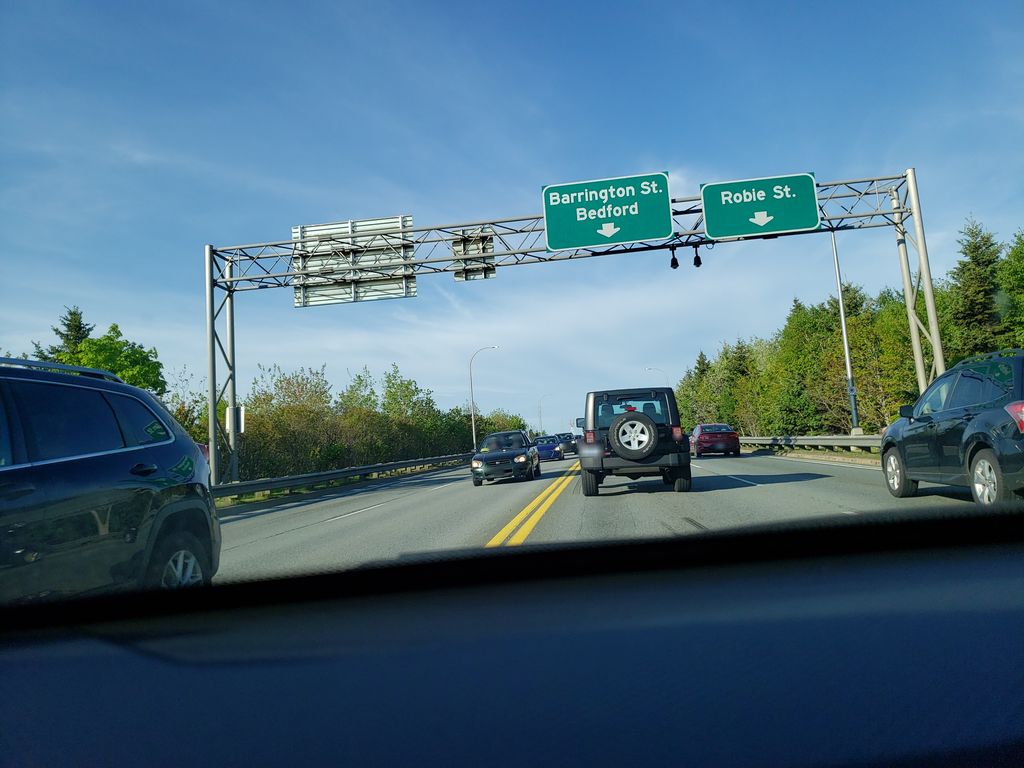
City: halifax